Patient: sex M, age 52
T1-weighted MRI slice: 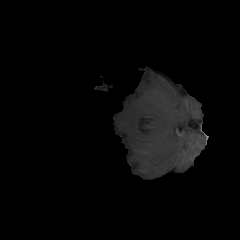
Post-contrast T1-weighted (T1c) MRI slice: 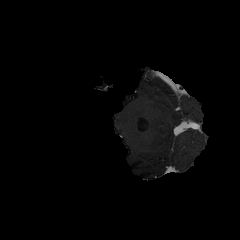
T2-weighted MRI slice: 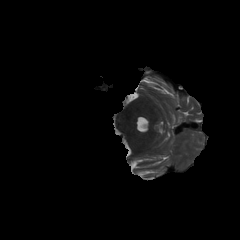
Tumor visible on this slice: no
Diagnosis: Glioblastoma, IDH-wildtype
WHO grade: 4